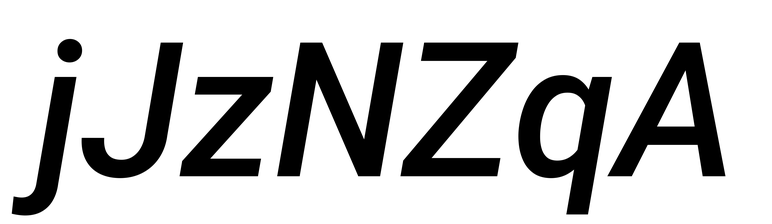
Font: Roboto-Italic_Medium_Italic